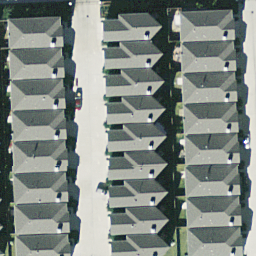
Label: residential